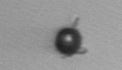
Label: bead